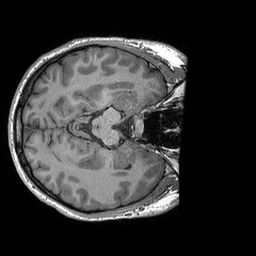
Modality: T1w
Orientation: axial
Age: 23
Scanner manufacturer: siemens
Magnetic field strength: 3 T
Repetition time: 2.3 s
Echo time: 0.00296 s